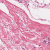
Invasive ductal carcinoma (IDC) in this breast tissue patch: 0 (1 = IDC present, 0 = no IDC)